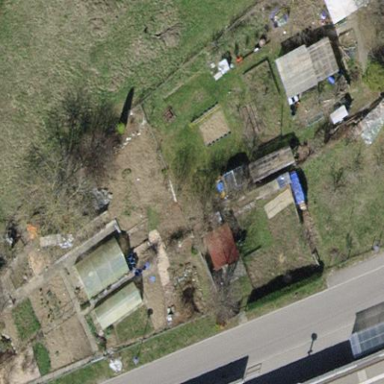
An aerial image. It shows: Area designated for allotments.